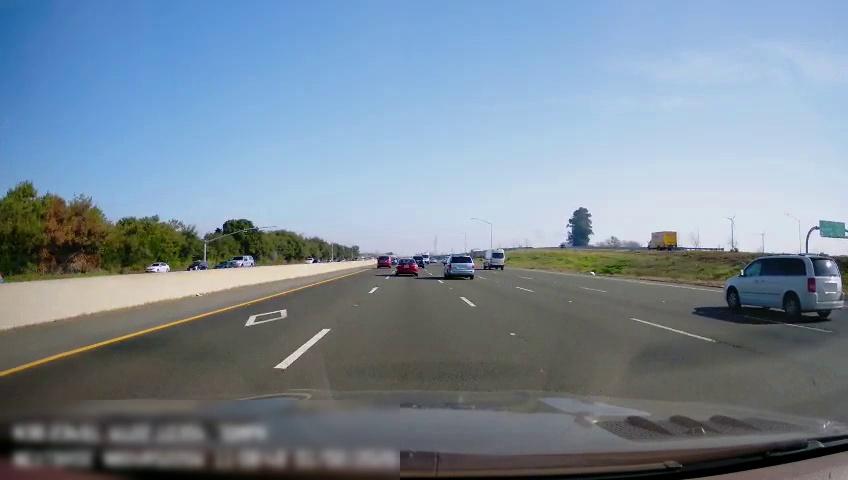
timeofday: Day
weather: Sunny
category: Drivable Space
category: Vehicles | Truck
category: Vehicles | Van
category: Vehicles | Van
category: Vehicles | Van
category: Vehicles | SUV
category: Vehicles | Van
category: Vehicles | Van
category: Vehicles | Car
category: Vehicles | Car
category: Vehicles | Car
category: Vehicles | Car
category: Vehicles | SUV
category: Lanes | Alternate Lane
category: Lanes | Current Lane
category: Lanes | Current Lane
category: Lanes | Alternate Lane
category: Lanes | Alternate Lane
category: Lanes | Alternate Lane
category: Traffic | Signs